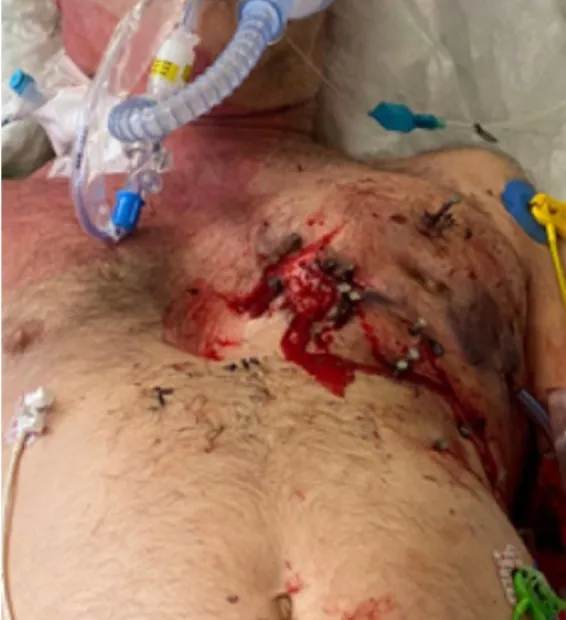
Multiple nail gunshots through the chest wall.
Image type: medical_photograph (other_medical_photograph)